Question: I am currently working for a survey project. I have seen image questions in some surveys.
i want to implement it in my project. so i have thought like this.
here is my code.
'''
<div id="image1" onclick="Imagecheckbox(this);">
<img src="https://www.google.co.in/images/srpr/logo3w.png" alt="Image not found" />
</div>
<div id="image2" onclick="Imagecheckbox(this);">
<img src="https://www.google.co.in/images/srpr/logo3w.png" alt="Image not found" />
</div>
<div id="image3" onclick="Imagecheckbox(this);">
<img src="https://www.google.co.in/images/srpr/logo3w.png" alt="Image not found" />
</div>
'''
so when i click on any image i want to show some thing like this.

so i am creating a div dynamically and appending to this. but its not working.
here is my code.
'''
function Imagecheckbox(div) {
var clickeddiv = $('#' + div.id);
$("<div id='mydiv' style='background:yellow;z-index:1;height:100;width:100;align:right;vertical-align:bottom;etc...'></div>").appendTo($(clickeddiv));
}
'''
How can i do this ?
thanks.
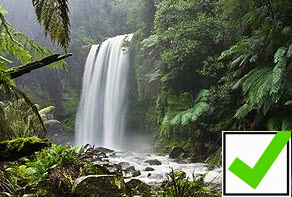
Answer: First of all, avoid the use of 'onclick' attributes. If you already have included jQuery on your page, you may as well make best use of it.
To achieve this you need to add 'position: relative;' to your 'div' elements which contain the images, and 'position: absolute' to the 'div' which contains the ticks.
HTML
'''
<div id="images">
<div>
<img src="https://www.google.co.in/images/srpr/logo3w.png" alt="Image not found" />
</div>
<div>
<img src="https://www.google.co.in/images/srpr/logo3w.png" alt="Image not found" />
</div>
<div>
<img src="https://www.google.co.in/images/srpr/logo3w.png" alt="Image not found" />
</div>
</div>
'''
jQuery
'''
var $tick = $("<div />").addClass("tick");
$("#images div").click(function() {
if ($(this).find(".tick").length) {
$(this).find(".tick").remove();
}
else {
$(this).append($tick);
}
});
'''
CSS
'''
#images div {
position: relative;
}
#images div .tick {
background-image: url('tick.gif');
bottom: 0;
right: 0;
width: 25px; /* amend as needed */
height: 25px; /* amend as needed */
position: absolute;
}
'''